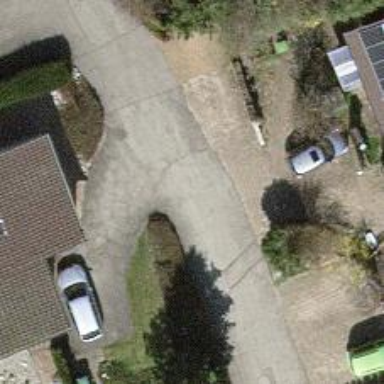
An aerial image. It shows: Driveway.